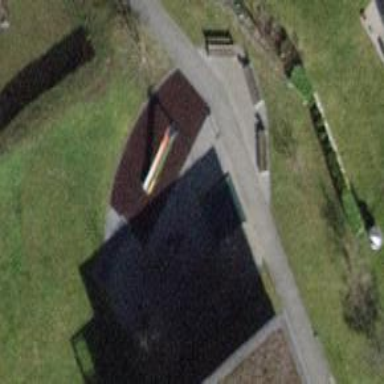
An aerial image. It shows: Sandpit at the playground.